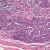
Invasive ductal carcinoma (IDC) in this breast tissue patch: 0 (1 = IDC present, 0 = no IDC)